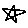
Label: star